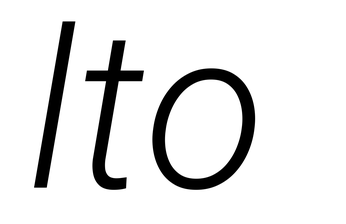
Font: Roboto-Italic_Light_Italic